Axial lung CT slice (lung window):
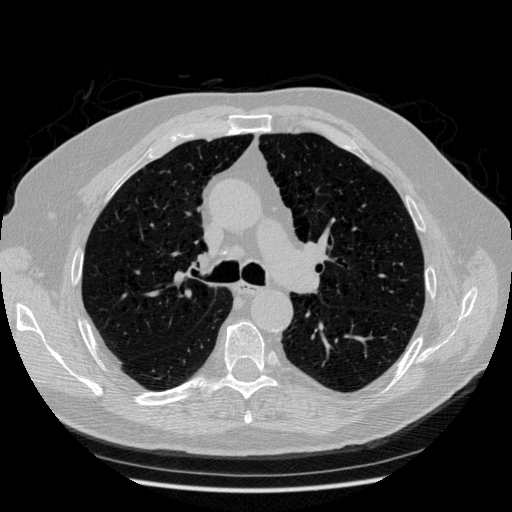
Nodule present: no